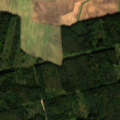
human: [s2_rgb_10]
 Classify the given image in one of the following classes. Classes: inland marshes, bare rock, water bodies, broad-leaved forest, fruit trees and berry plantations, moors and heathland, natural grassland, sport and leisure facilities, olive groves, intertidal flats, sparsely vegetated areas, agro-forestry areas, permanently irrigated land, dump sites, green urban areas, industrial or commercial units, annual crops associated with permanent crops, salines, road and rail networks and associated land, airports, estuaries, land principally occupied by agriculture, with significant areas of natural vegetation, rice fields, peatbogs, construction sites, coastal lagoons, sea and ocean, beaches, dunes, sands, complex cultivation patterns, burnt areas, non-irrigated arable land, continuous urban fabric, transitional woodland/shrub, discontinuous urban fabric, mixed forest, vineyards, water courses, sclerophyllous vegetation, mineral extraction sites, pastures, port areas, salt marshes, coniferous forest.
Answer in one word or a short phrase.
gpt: non-irrigated arable land, broad-leaved forest, mixed forest